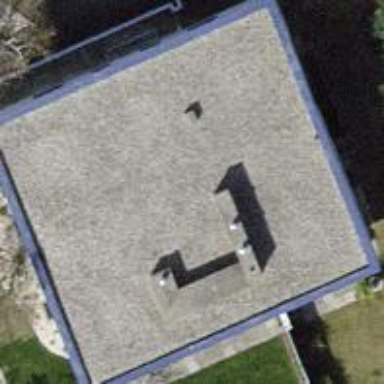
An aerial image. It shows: Simple house.